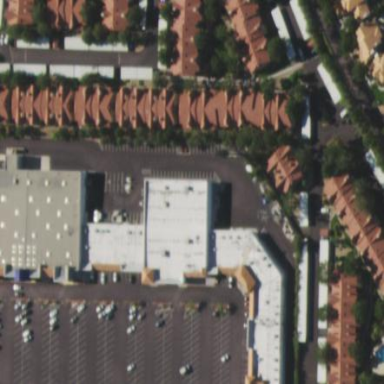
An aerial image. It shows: Retail building.